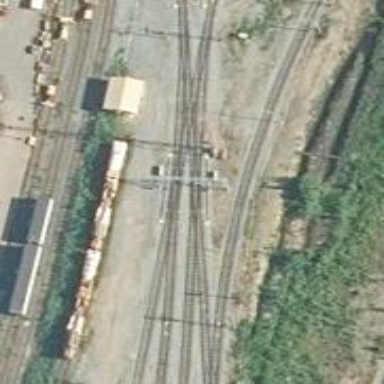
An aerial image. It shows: Rail yard with electrified contact lines for the railway.